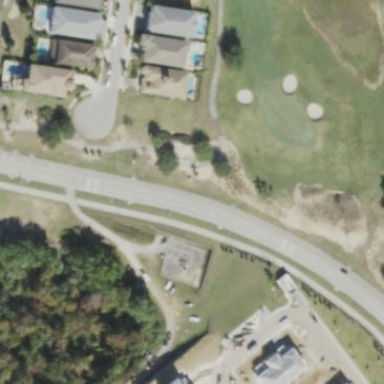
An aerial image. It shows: Sand bunker on golf course.